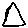
Label: triangle